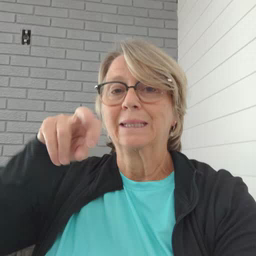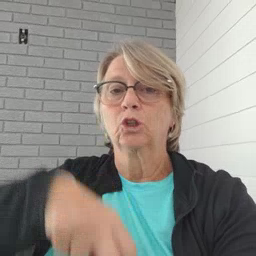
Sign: stairs